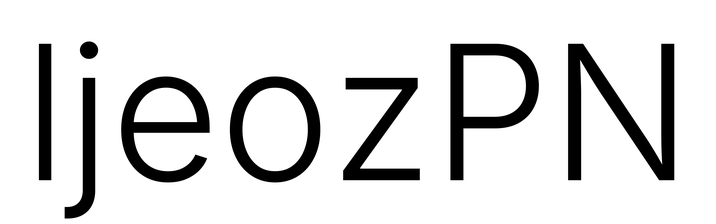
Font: Inter_Light